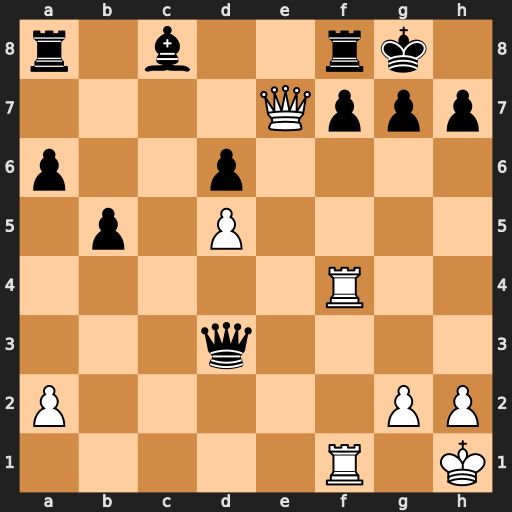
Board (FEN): r1b2rk1/4Qppp/p2p4/1p1P4/5R2/3q4/P5PP/5R1K
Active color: w
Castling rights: -
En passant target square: -
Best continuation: Qxf8+ Kxf8 Rxf7+ Ke8 Rf8+ Kd7 R1f7#